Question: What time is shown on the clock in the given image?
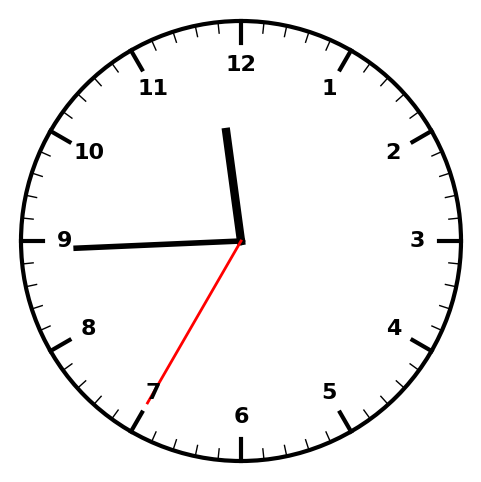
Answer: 11:44:35